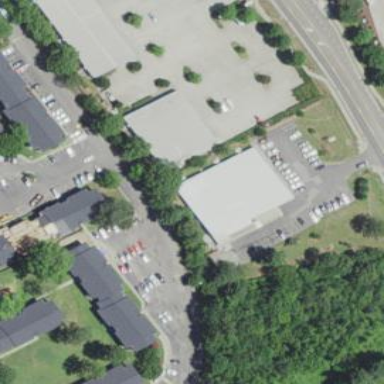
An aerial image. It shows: Building.